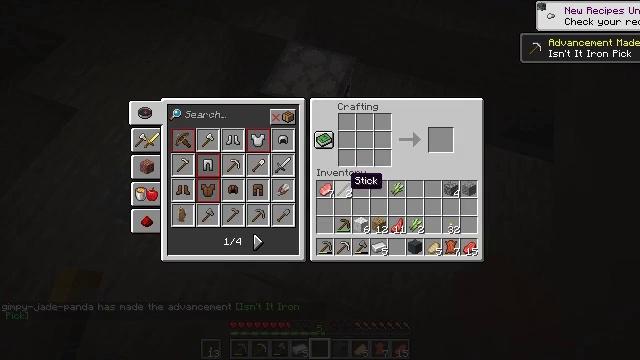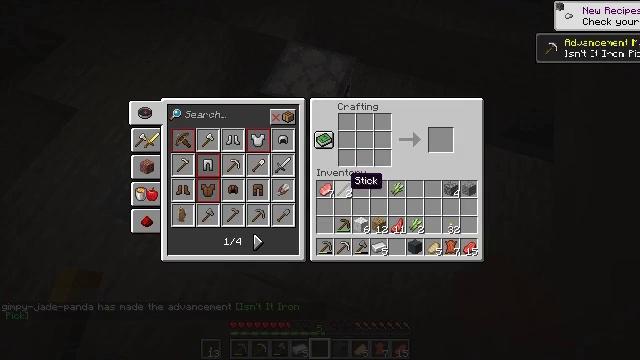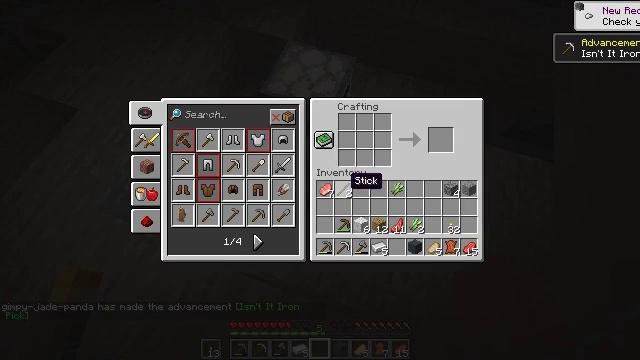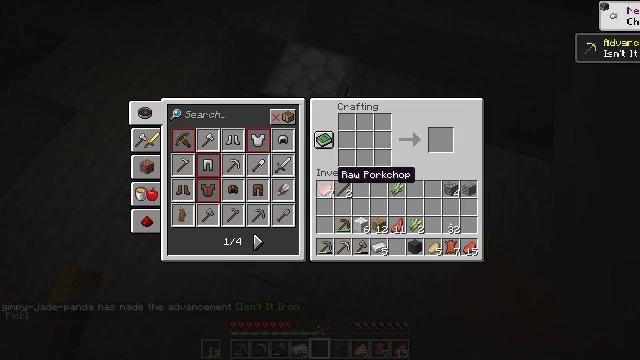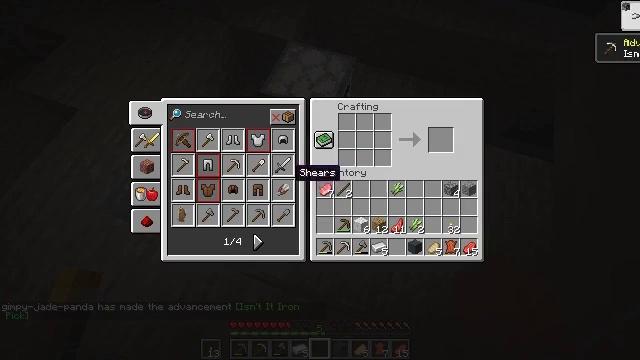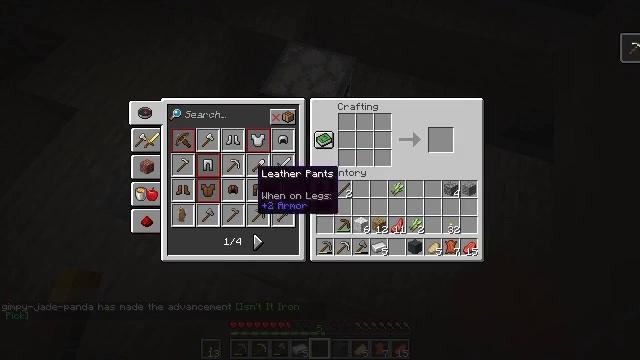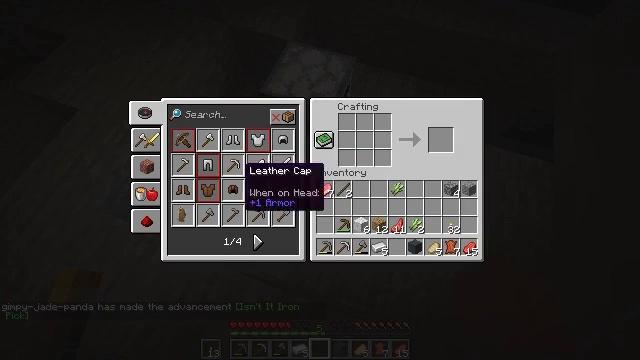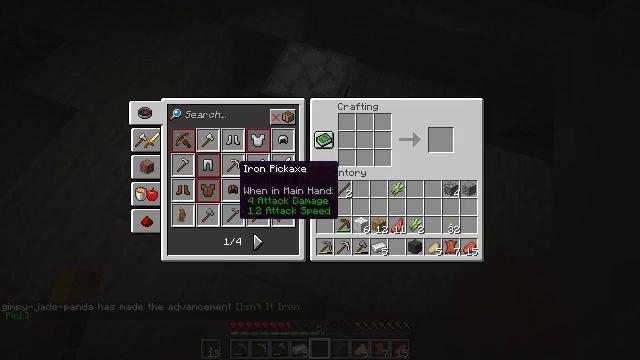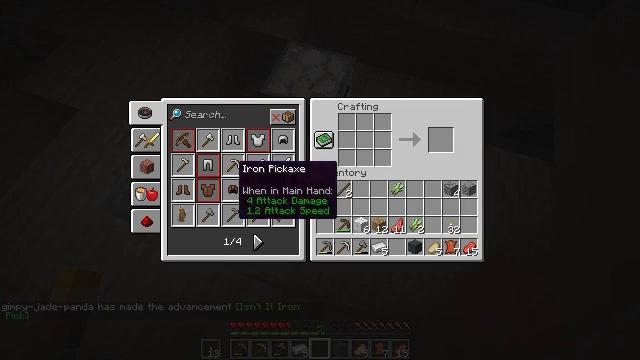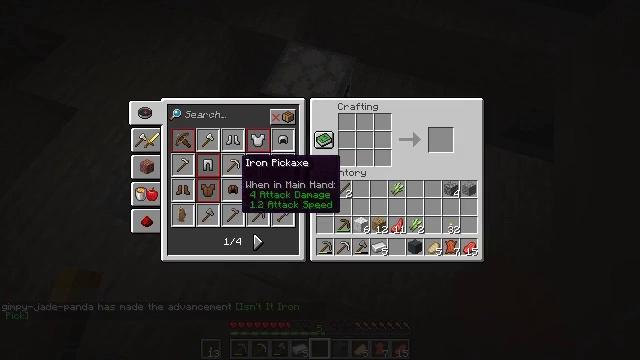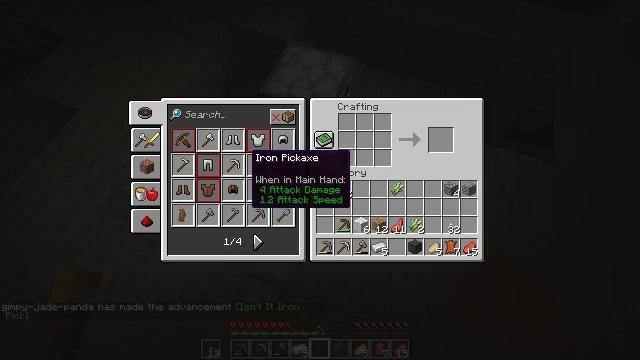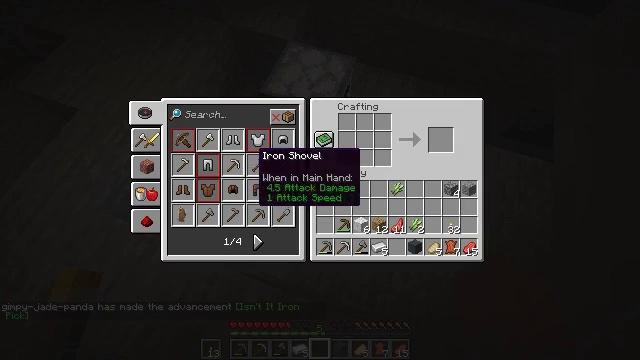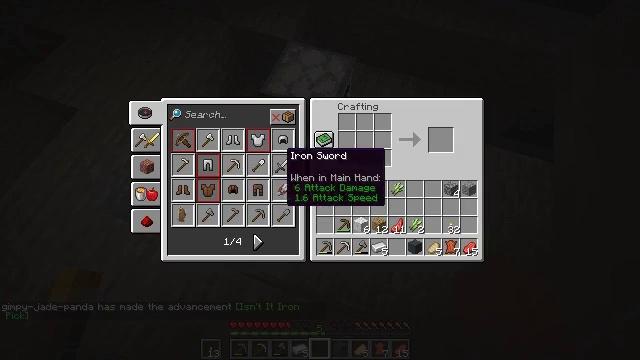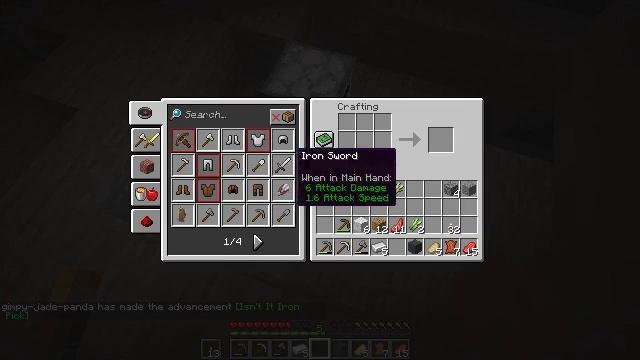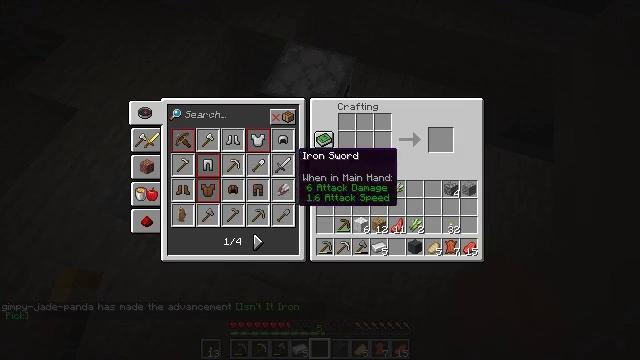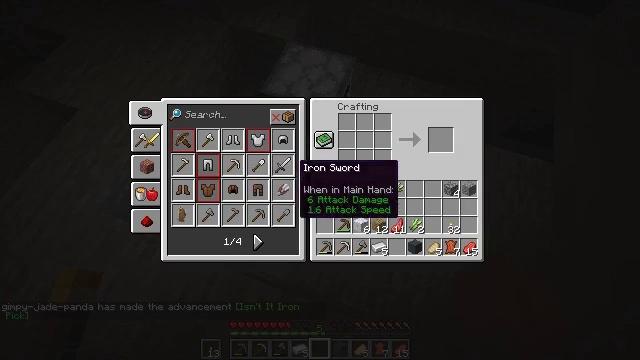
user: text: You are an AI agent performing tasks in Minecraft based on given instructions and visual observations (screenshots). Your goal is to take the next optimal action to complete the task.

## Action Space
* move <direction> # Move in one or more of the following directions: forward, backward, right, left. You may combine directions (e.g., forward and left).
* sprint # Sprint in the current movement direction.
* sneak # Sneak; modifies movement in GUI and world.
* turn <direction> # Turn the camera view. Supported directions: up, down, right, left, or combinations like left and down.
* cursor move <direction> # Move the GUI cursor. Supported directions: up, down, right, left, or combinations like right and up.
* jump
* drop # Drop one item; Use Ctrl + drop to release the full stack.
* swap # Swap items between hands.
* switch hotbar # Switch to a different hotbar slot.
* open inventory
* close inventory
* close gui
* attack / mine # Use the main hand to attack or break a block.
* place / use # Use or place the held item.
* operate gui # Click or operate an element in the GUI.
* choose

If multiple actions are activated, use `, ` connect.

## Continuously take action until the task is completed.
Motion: motion action
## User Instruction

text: Craft the iron axe.
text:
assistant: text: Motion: sneak
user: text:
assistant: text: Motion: sneak
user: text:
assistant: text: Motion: sneak, cursor move left
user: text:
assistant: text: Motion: sneak, cursor move left
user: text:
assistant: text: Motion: sneak, cursor move left
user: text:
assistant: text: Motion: sneak, cursor move left
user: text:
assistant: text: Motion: sneak
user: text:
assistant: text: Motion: no_op
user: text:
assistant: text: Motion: no_op
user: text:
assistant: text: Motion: cursor move right
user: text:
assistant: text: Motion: cursor move right
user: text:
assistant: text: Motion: cursor move right
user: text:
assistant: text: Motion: cursor move right
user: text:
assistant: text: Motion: no_op
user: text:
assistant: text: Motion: cursor move down
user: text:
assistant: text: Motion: cursor move left and down
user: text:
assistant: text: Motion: cursor move left
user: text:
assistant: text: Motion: cursor move left
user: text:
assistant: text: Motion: cursor move left
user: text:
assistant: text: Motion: cursor move left and up
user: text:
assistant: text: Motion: cursor move left
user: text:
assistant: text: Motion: no_op
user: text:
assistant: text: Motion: cursor move right
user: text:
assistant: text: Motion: cursor move right
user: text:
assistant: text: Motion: cursor move right and down
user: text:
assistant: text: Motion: cursor move right and down
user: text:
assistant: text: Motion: no_op
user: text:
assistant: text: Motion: no_op
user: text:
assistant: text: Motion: no_op
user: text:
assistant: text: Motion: no_op